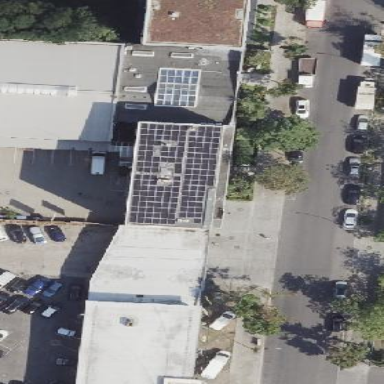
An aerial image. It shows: Solar power generator composed of solar photovoltaic panels.